Field crop: tomato
Growth stage: 1
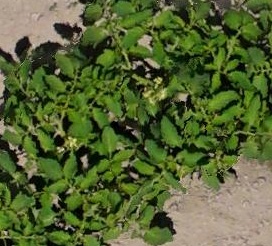
Species: tomato